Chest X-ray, AP view. Patient: 48 years old, sex M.
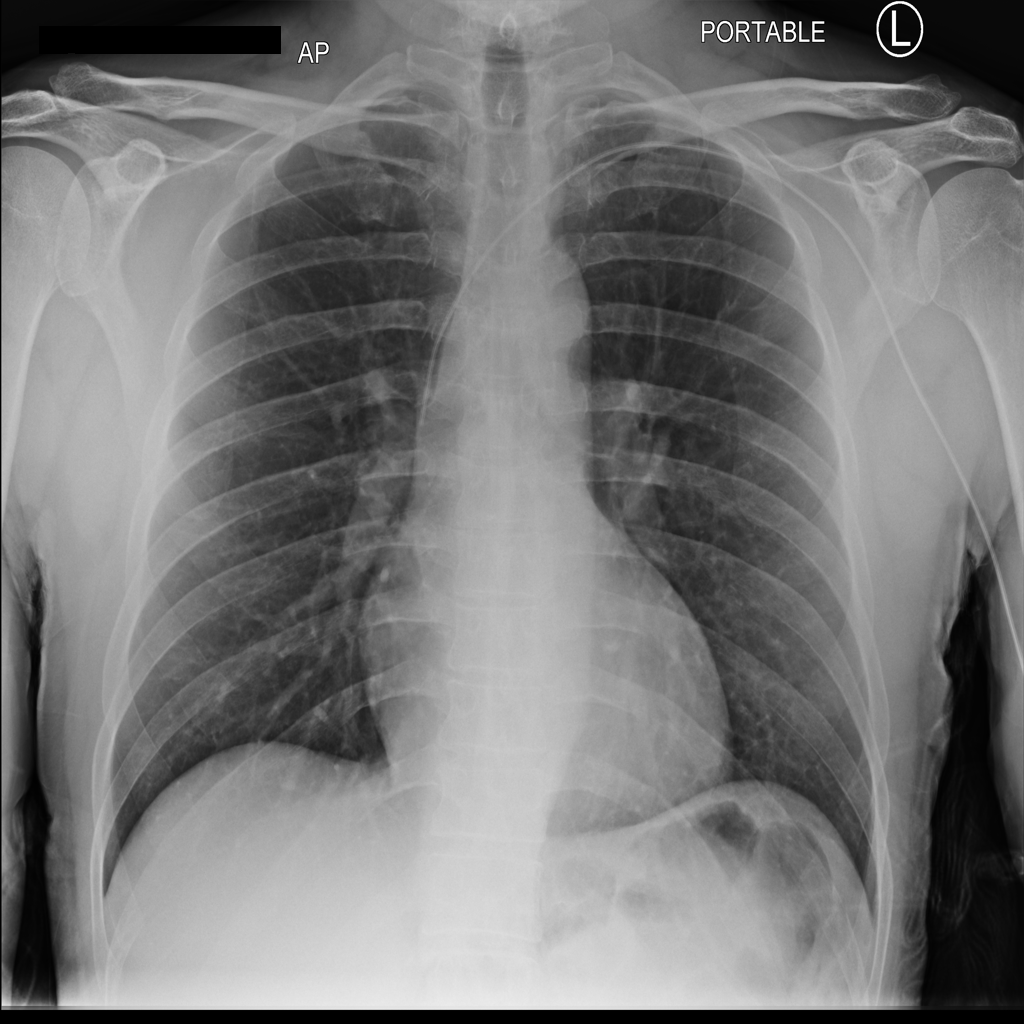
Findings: No Finding